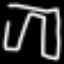
Label: pants